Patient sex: M
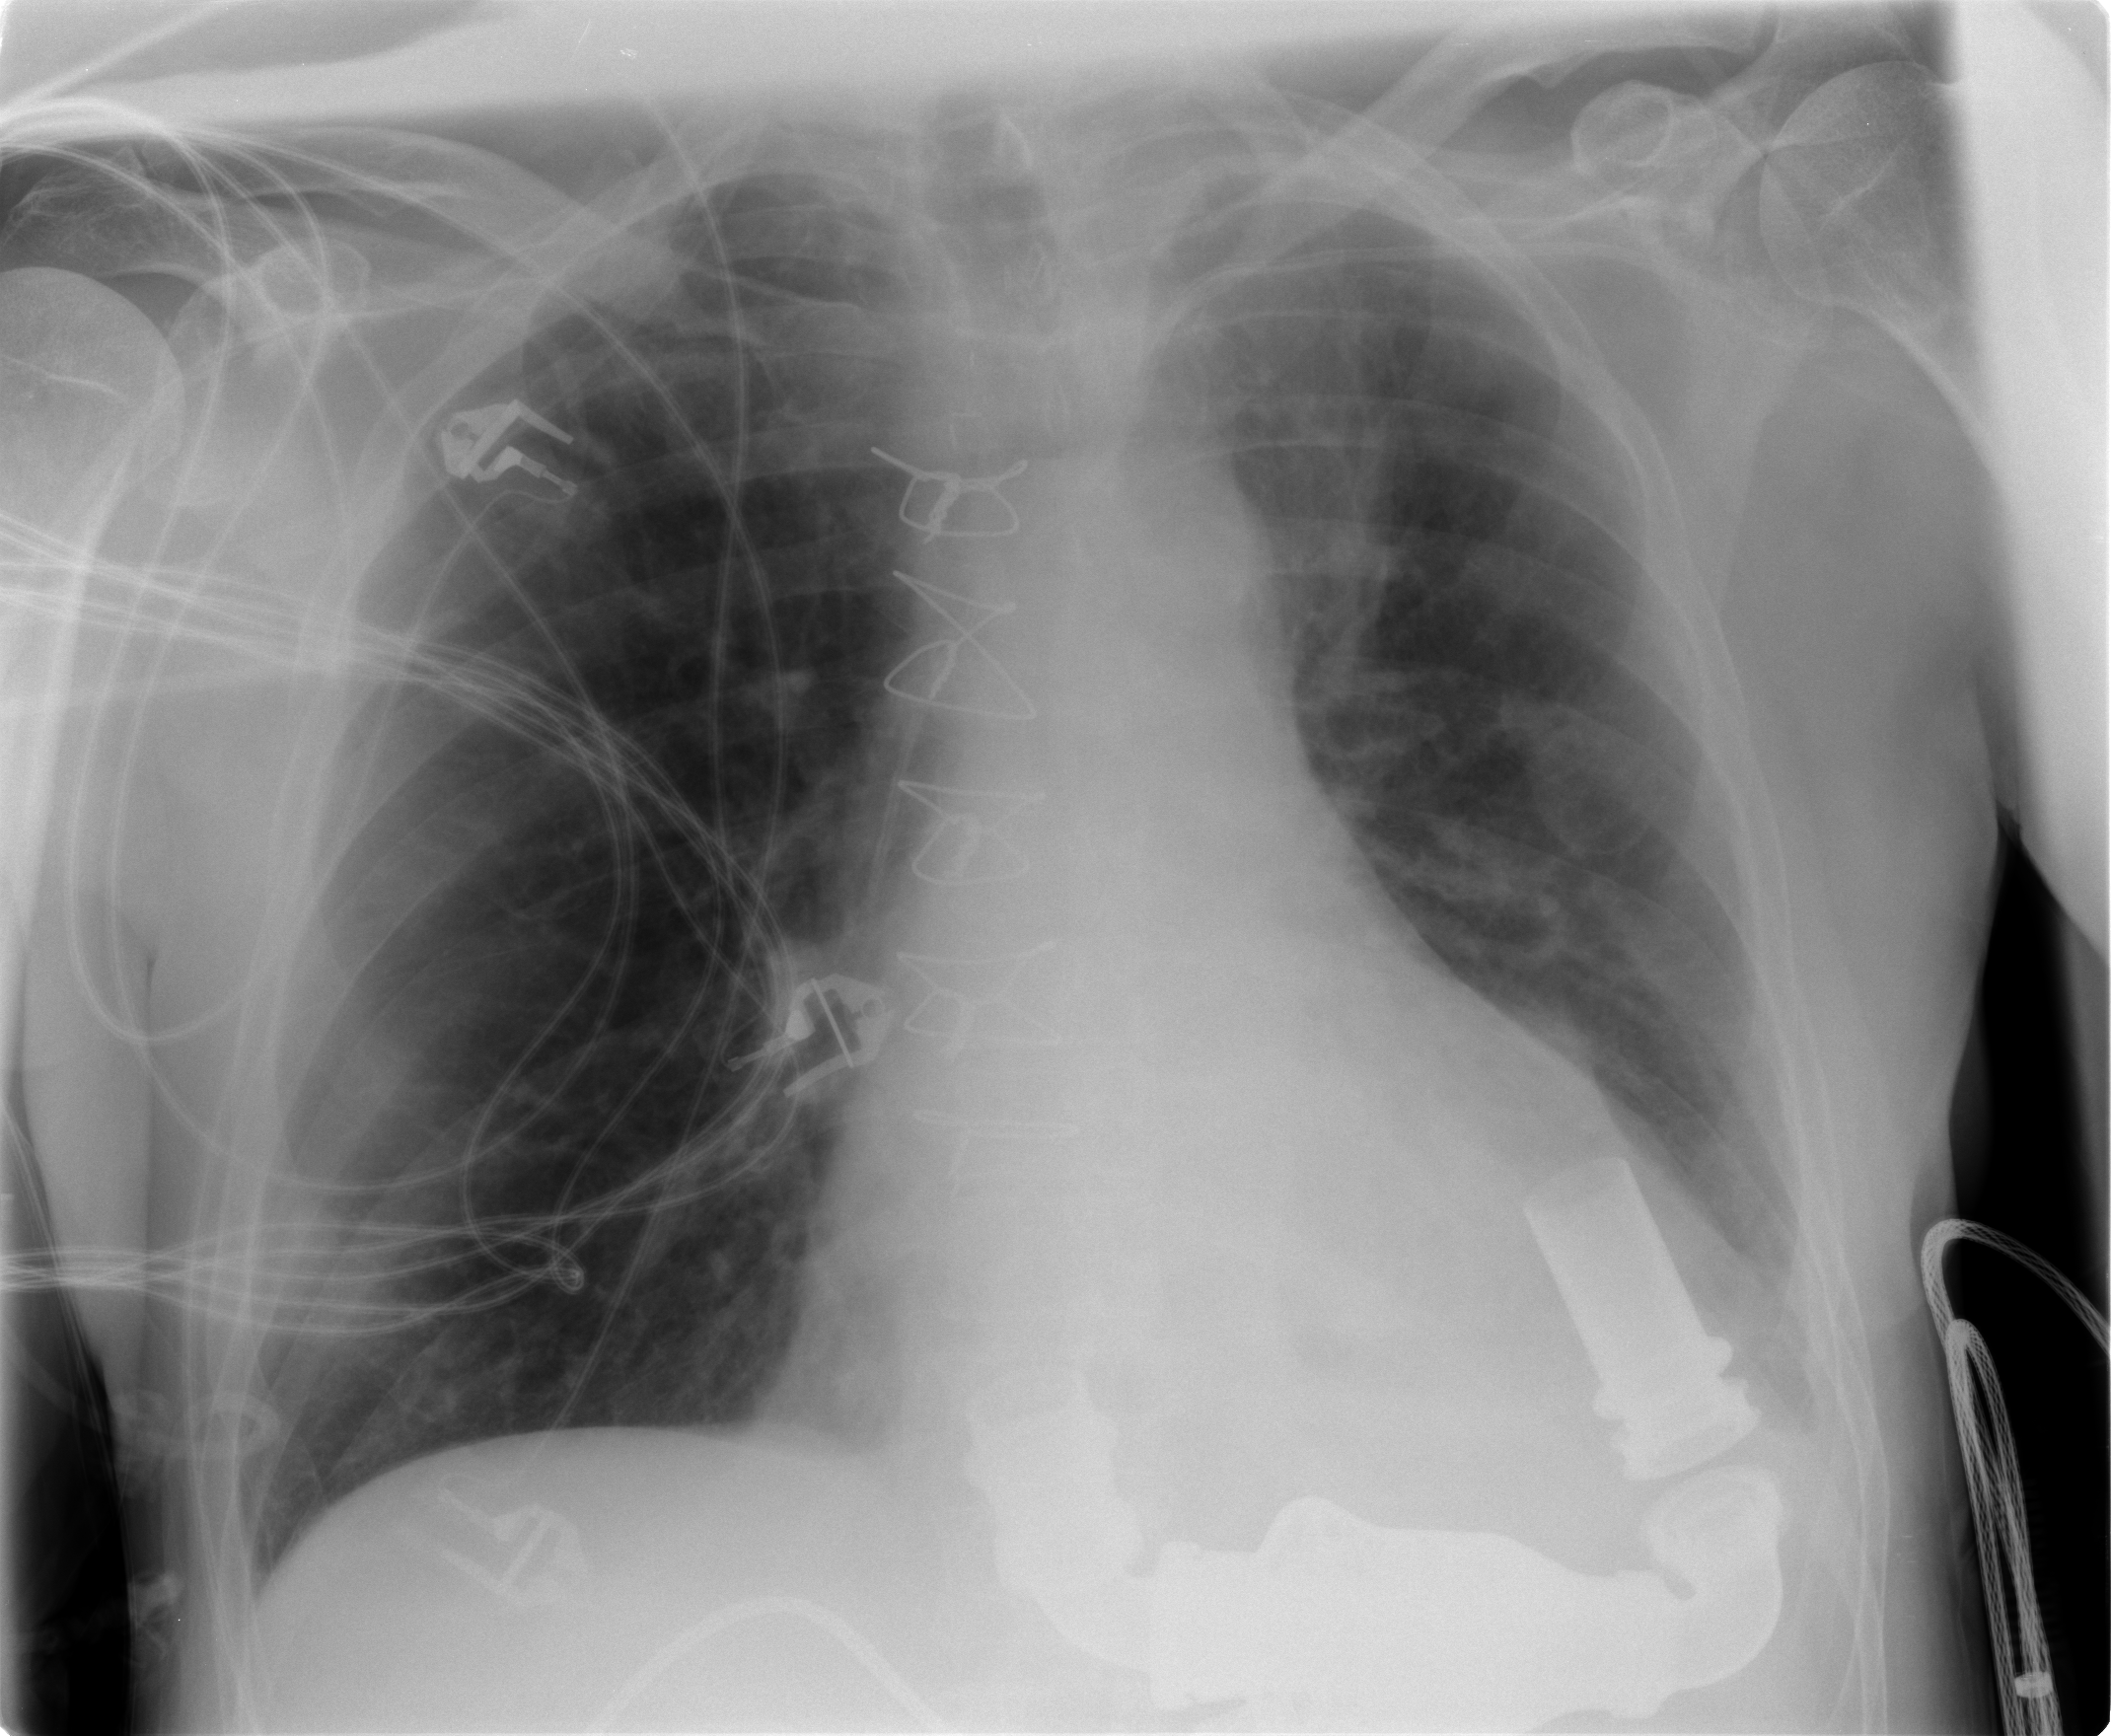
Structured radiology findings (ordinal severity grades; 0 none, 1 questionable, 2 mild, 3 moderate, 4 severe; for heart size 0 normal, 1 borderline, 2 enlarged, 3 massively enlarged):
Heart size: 2
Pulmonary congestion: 0
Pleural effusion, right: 0
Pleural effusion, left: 2
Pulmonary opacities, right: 0
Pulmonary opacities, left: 1
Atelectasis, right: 0
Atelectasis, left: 2